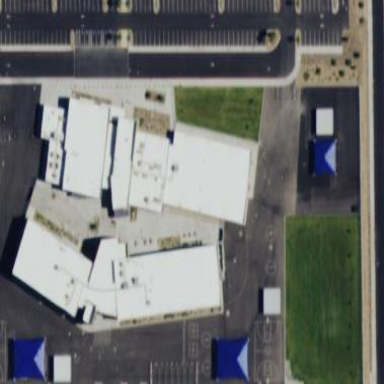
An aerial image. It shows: Elementary school.